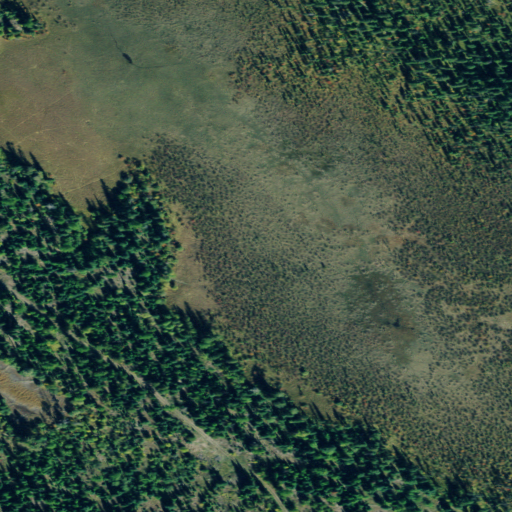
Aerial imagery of plain(s) in Montana named Lazy Creek Meadow containing herbaceous wetlands, woody wetlands, and evergreen forest